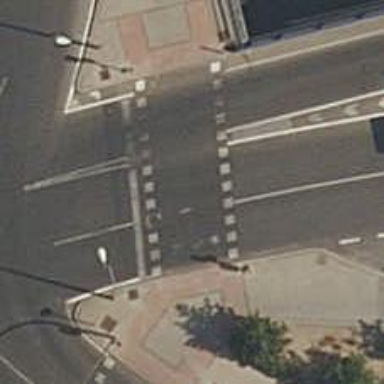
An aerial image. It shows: Crossing with traffic signals.